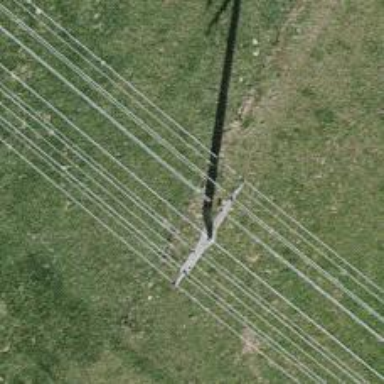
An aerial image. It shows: Power tower.